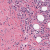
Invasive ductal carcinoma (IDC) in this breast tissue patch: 1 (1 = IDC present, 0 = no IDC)